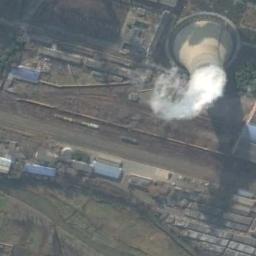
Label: thermal_power_station